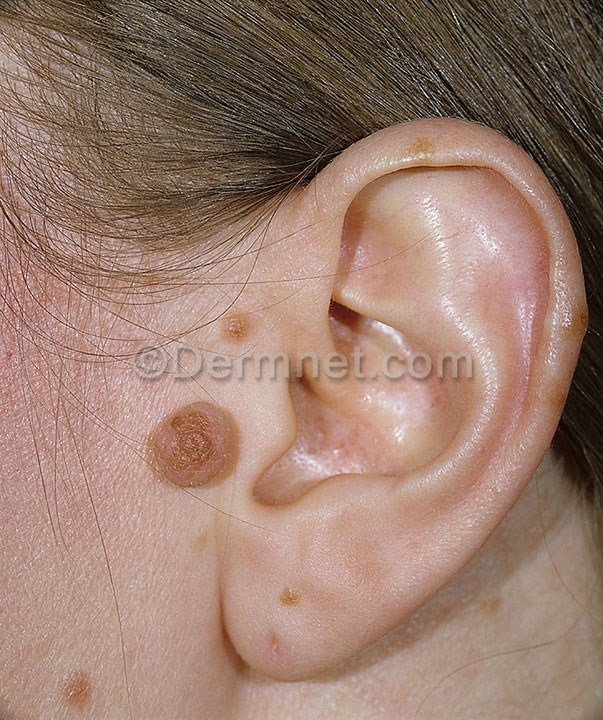
Disease: Melanoma Skin Cancer Nevi and Moles